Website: apple
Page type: billing-address
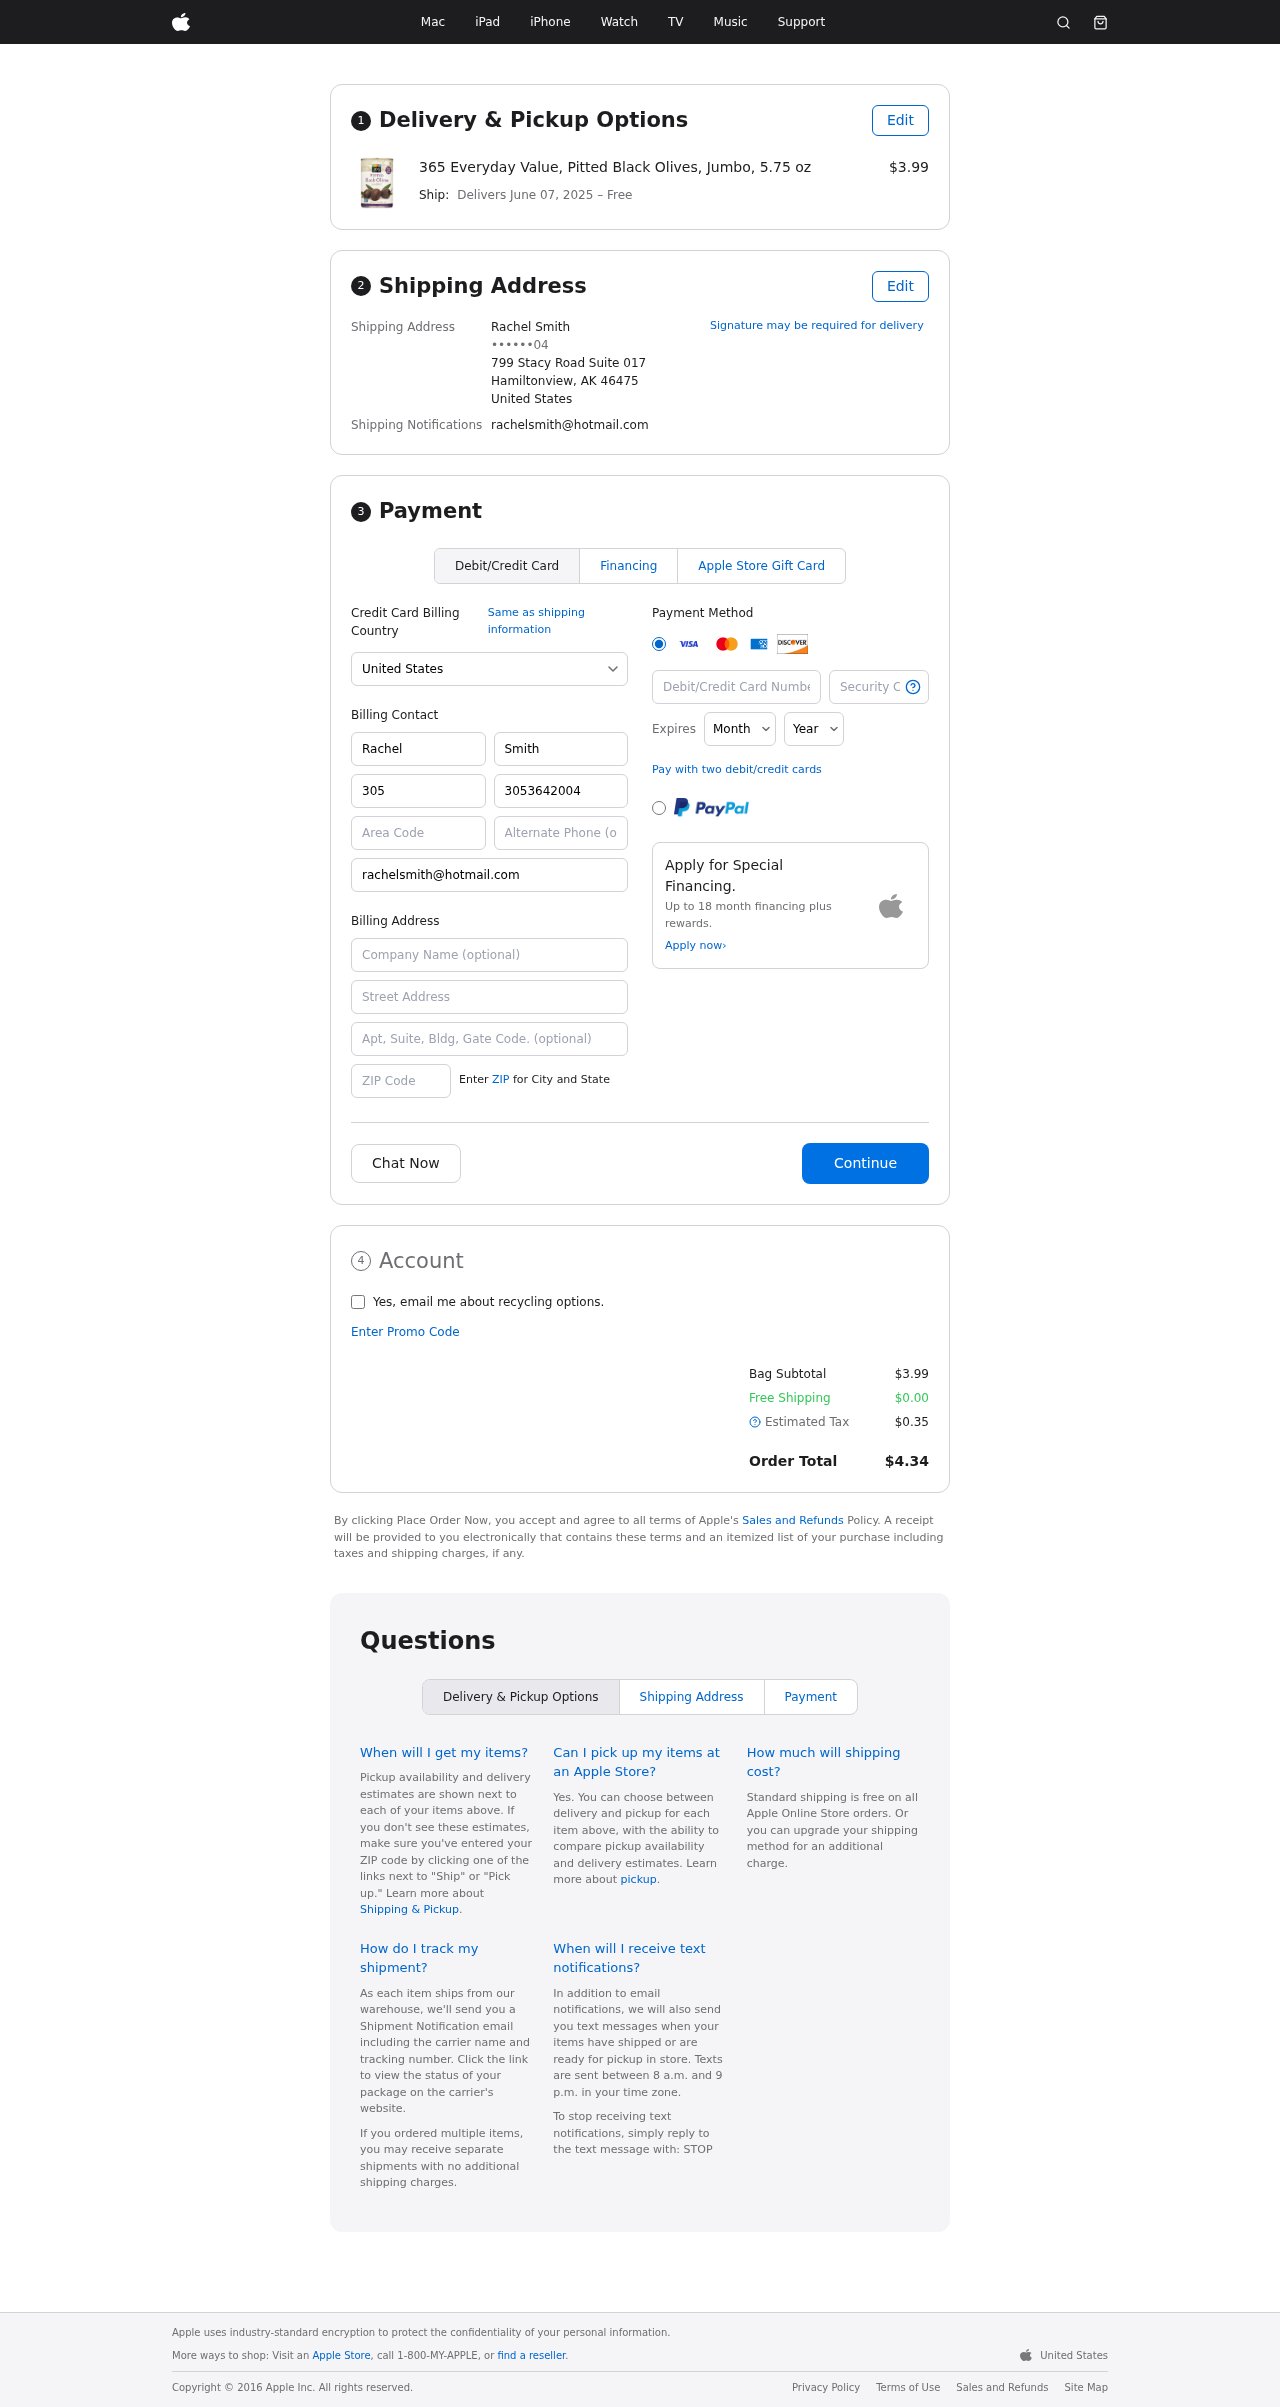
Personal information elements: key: PII_CARD_CVV
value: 917
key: PII_CARD_EXPIRY_MONTH
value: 10
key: PII_CARD_EXPIRY_YEAR
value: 26
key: PII_CARD_NUMBER
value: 4576 1848 6626 4722
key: PII_CITY_STATE_ZIP
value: Hamiltonview, AK 46475
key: PII_COUNTRY
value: United States
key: PII_EMAIL
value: rachelsmith@hotmail.com
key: PII_FULLNAME
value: Rachel Smith
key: PII_STREET
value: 799 Stacy Road Suite 017
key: PII_DOB_MONTH
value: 04
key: PII_BILLING_FIRSTNAME
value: Rachel
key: PII_BILLING_LASTNAME
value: Smith
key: PII_BILLING_PHONE_AREA
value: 305
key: PII_BILLING_PHONE
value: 3053642004
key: PII_BILLING_EMAIL
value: rachelsmith@hotmail.com
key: PII_BILLING_STREET
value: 799 Stacy Road Suite 017
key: PII_BILLING_POSTCODE
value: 46475
Product elements: key: PRODUCT1_NAME
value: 365 Everyday Value, Pitted Black Olives, Jumbo, 5.75 oz
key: PRODUCT1_PRICE
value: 3.99
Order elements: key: ORDER_DELIVERY_DATE
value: June 07, 2025
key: ORDER_SUBTOTAL
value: $3.99
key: ORDER_SHIPPING_COST
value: $0.00
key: ORDER_TAX
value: $0.35
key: ORDER_TOTAL
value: $4.34